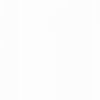
Label: dusty